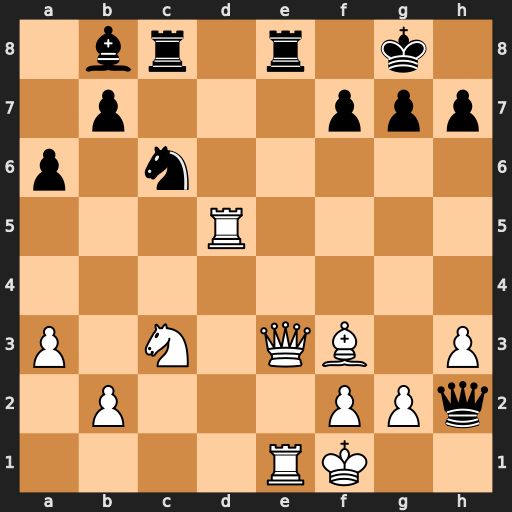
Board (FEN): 1br1r1k1/1p3ppp/p1n5/3R4/8/P1N1QB1P/1P3PPq/4RK2
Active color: w
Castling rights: -
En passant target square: -
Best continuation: Qxe8+ Rxe8 Rxe8#